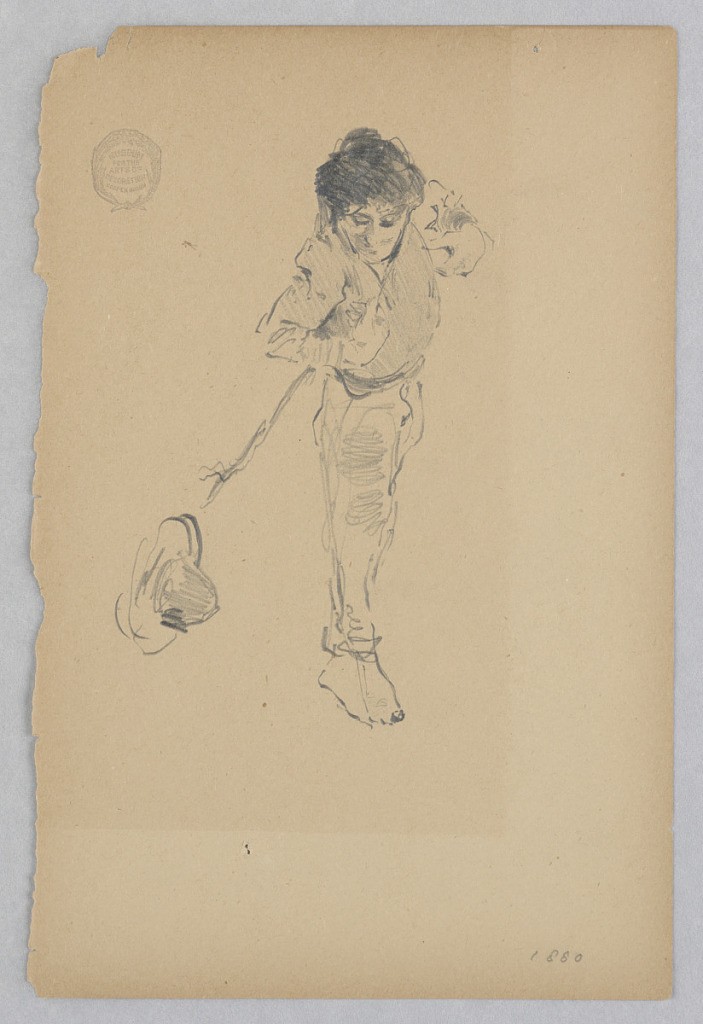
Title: Man
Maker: Robert Frederick Blum, American, 1857–1903
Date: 1880
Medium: Graphite on wove paper
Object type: Drawing
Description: Sketch of a male figure.